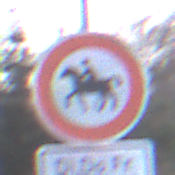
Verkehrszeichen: VerbotReiter
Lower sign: ZeitangabenMitBeschraenkungAufWochentage3
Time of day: MorningAfternoon
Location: Outdoor (Nature)
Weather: PartlyCloudy
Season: NotSpecified
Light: Natural